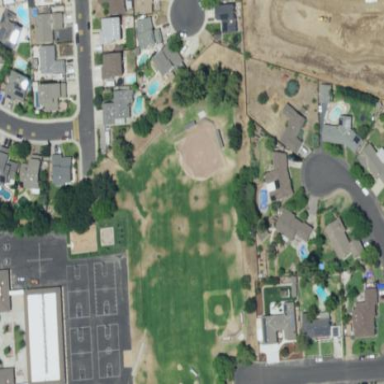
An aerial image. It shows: Baseball pitch for leisure and sports activities.